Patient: sex M, age 48
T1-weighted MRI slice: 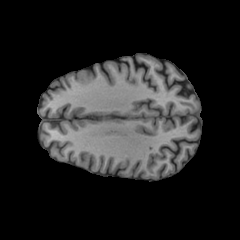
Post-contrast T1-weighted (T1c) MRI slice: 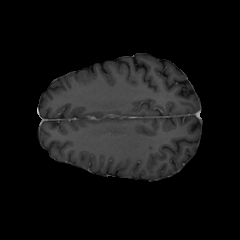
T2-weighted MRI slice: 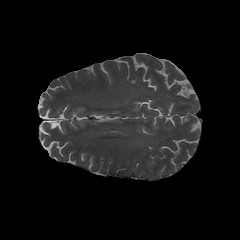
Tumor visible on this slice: no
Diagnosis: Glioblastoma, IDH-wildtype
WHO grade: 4